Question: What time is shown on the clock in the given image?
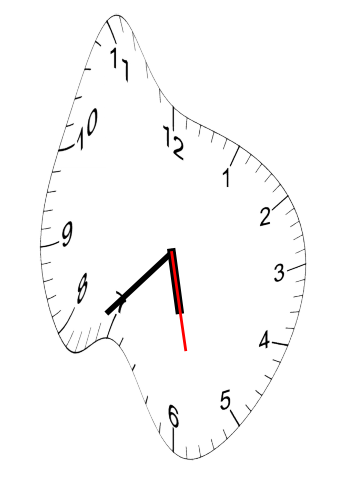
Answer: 05:37:28